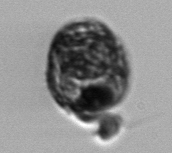
Label: Proterythropsis